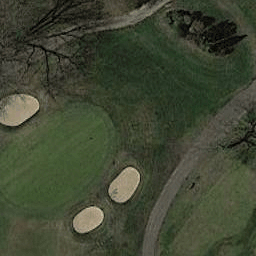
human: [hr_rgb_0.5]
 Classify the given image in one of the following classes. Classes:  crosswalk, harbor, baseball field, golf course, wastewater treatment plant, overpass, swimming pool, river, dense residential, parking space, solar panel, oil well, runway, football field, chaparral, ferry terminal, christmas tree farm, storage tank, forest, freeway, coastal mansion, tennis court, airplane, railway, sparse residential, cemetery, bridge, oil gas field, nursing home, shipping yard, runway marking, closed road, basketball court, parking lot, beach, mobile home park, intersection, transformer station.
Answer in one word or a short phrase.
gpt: golf course